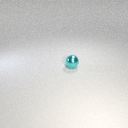
small cyan metal sphere